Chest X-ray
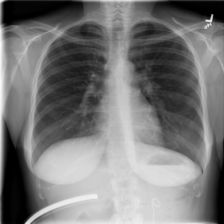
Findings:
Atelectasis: negative
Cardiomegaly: negative
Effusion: negative
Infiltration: negative
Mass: negative
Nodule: negative
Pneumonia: negative
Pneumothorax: negative
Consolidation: negative
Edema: negative
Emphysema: negative
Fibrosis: negative
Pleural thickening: negative
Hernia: negative